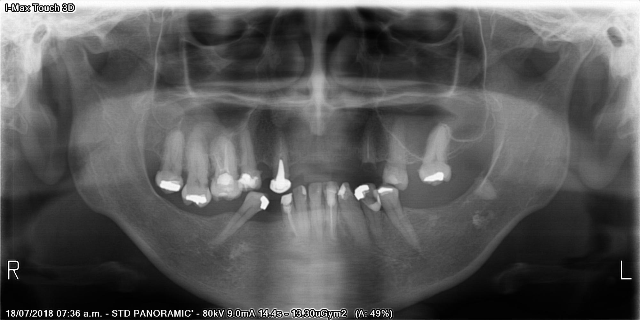
adult